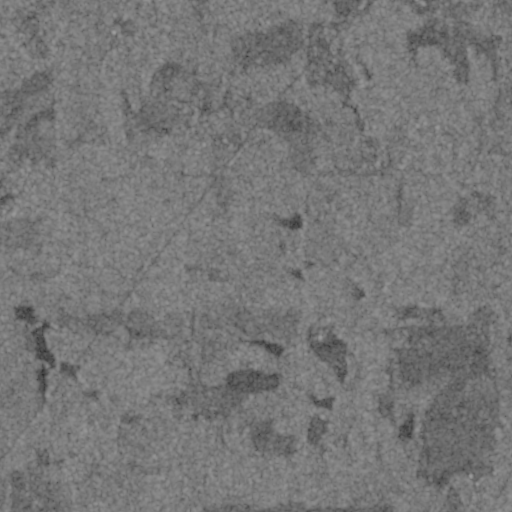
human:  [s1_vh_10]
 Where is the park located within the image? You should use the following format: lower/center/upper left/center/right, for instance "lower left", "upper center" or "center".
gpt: The park is located in the upper right of the image.
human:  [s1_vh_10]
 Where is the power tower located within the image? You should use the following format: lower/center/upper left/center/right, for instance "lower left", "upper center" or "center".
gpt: There is no power tower in the image.

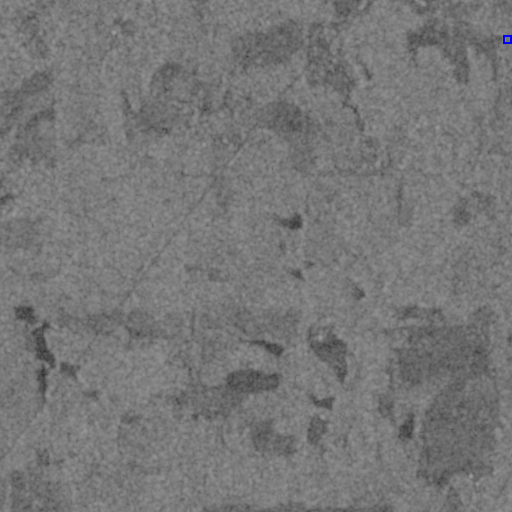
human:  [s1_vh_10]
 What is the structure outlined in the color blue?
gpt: The structure outlined in blue is a park.
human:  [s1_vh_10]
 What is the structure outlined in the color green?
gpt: There is no green outline.